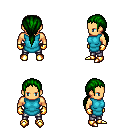
a pixel art fantasy rpg character, male body template, human, tanned skin, teal tunic, metal pants, green ponytail hairstyle, gold gloves, gold boots, four views (front, back, left, right), 2x2 character sprite sheet, small pixel art, hard edges, no anti-aliasing